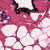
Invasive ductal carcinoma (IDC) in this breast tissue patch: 0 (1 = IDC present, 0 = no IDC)